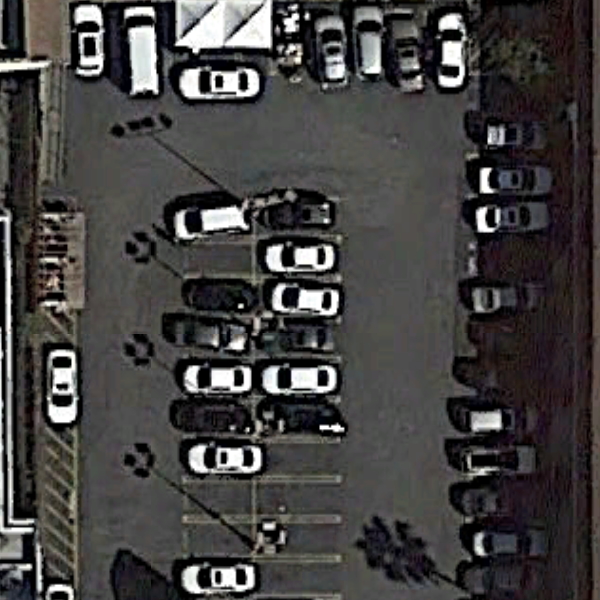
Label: Parking